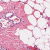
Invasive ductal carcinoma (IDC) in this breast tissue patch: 0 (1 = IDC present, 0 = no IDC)